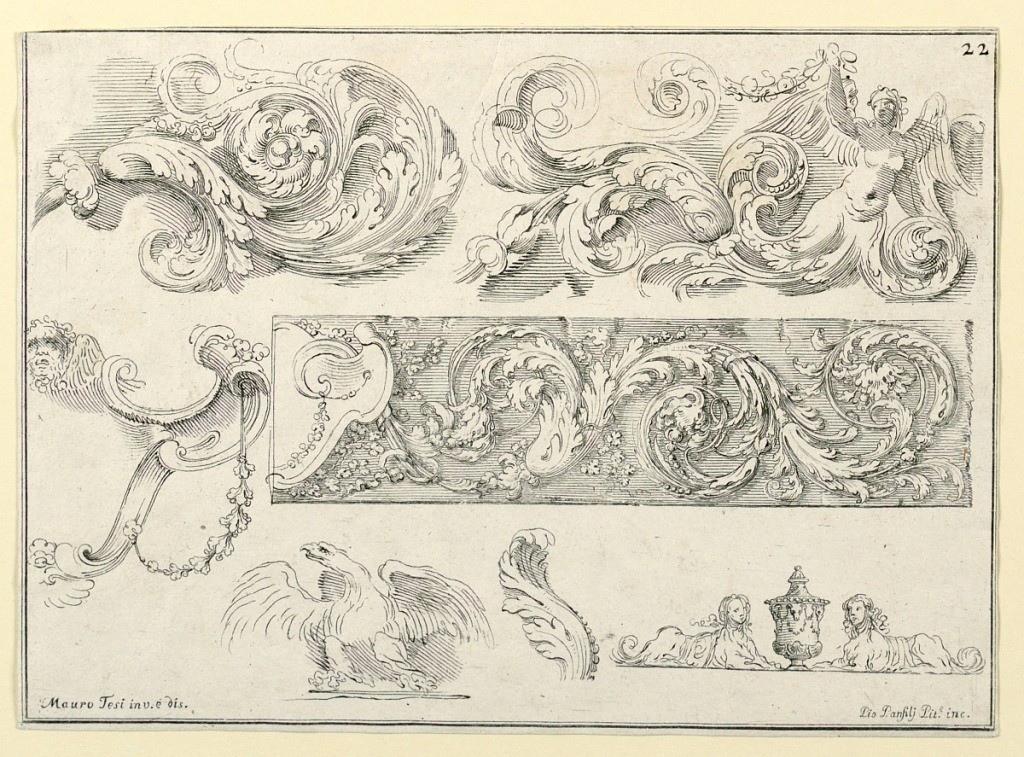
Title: Ornament, plate 22 from the "Frammenti di ornati per li giovani principianti nel disegno" (Fragments of Ornament for the Young Students of Design)
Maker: Mauro Antonio Tesi, Italian, 1730 - 1766
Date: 1783
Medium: engraving on laid paper
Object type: Print
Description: [Berlin 597] Top row: acanthus roll; winged female half-figure with scrolls. Center: right half of a scrollwork escutcheon; right half of an acanthus frieze. Bottom: an eagle displayed; leaf; an urn flanked by two sphinxes. Two border lines; trimmed top left.